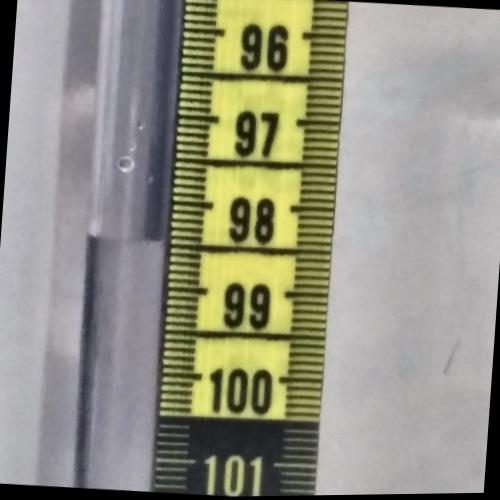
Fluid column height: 98.4 cm